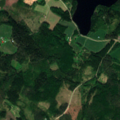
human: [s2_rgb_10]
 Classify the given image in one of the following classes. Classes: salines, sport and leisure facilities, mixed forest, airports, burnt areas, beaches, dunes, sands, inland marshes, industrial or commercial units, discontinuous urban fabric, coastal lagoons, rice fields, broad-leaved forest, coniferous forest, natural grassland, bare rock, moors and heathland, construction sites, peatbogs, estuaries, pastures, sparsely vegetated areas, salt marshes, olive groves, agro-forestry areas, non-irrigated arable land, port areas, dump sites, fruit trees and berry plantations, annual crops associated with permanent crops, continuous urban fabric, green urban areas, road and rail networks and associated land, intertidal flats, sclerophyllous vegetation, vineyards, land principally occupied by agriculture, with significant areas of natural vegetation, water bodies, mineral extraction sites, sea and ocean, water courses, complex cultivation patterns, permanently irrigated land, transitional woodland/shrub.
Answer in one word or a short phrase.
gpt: land principally occupied by agriculture, with significant areas of natural vegetation, broad-leaved forest, coniferous forest, mixed forest, water bodies